Question: I'm trying to upload an image with some other variables and on the form submit, do my php code to save the image to the users 'profile_picture' table.
I want to make my image upload in the same form as saving my data changes.
This is a picture of what it looks like so you can have a better understanding :

I did it before where I used the POST method, but for AJAX i'm not sure how to do it.
My Javascript code is (note that this doesn't work, I just tried having a go - It returns 'Illegal invocation' in the console.log) :
'''
<script>
function updateMyAccount() {
var fd = new FormData($("#fileinfo"));
var password = document.getElementById("myAccountNewPassword").value;
var profilePicture = document.getElementById("myAccountNewProfilePic").value;
$.ajax({
type: "POST",
url: "includes/form_submit.php",
data: {
SaveAccountChanges: true,
securePassword_Val: password,
fd
},
success: function(msg){
if(msg == 1) {
update_myAccount_success();
} else {
general_error_forms();
}
},
});
return false;
}
</script>
'''
My PHP code is :
'''
//My account AJAX POST
if(($_POST['SaveAccountChanges']) == true & isset($_POST['securePassword_Val']))
{
$member_config->doUpdateAccountInfo($con);
}
'''
Then my function to upload the image and save it to the database :
'''
function doUpdateAccountInfo($con)
{
//Upload users image to our /uploads directory
$uploaddir = 'uploads/';
$uploadfile = $uploaddir . basename($_FILES['fileToUpload']['name']);
$save_to_database = ("uploads/" . $_FILES["fileToUpload"]["name"]);
$normalPassword = mysqli_real_escape_string($con, $_POST["securePassword_Val"]);
$pwd = password_hash($normalPassword, PASSWORD_DEFAULT);
$username = $_SESSION["username"];
if(!empty($_FILES['fileToUpload']) & !empty($_POST['securePassword_Val']))
{
if(move_uploaded_file($_FILES['fileToUpload']['tmp_name'], $uploadfile)) {} else { die('Could not upload file.<br>Contact the Administrator of the website for more infomration.'); }
$query = "UPDATE users SET password = '$pwd', profile_picture = '$save_to_database' WHERE username='$username'";
$result = mysqli_query($con, $query) or die('error');
echo '<div class="panel -success"><div class="panel-body"><p>You have successfully updated your <b><i>password and profile picture</i></b>!</p></div>';
//echo '1';
}
else if (empty($_FILES['fileToUpload']) & empty($_POST['securePassword_Val']))
{
$query = "UPDATE users SET password = '$pwd' WHERE username='$username'";
$result = mysqli_query($con, $query) or die('error');
echo '<div class="panel -success"><div class="panel-body"><p>You have successfully updated your <b><i>profile picture</i></b>!</p></div>';
//echo '1';
}
else if (empty($_POST['securePassword_Val']) & !(empty($_FILES['fileToUpload'])))
{
if(move_uploaded_file($_FILES['fileToUpload']['tmp_name'], $uploadfile)) { echo 'Successfully uploaded image'; } else { die('Could not upload file.<br>Contact the Administrator of the website for more infomration.'); }
$query = "UPDATE users SET profile_picture = '$save_to_database' WHERE username='$username'";
$result = mysqli_query($con, $query) or die('error');
echo '<div class="panel -success"><div class="panel-body"><p>You have successfully updated your <b><i>password</i></b>!</p></div>';
//echo '1';
}
else if (empty($_POST['securePassword_Val']) & empty($_FILES['fileToUpload']))
{
$result = mysqli_query($con, $query) or die('error');
//echo '<div class="panel -danger"><div class="panel-body"><p>You have failed to update your <b><i>password and profile picture</i></b>!</p></div>';
echo '0';
}
else
{
//echo '<div class="panel -danger"><div class="panel-body"><p>An error occured!</p></div>';
echo '0';
}
}
'''
I have looked a the link that was posted and now have this code :
'''
<script>
function updateMyAccount() {
var fdata = new FormData($("#data"));
fdata.append("securePassword_Val",$("#myAccountNewPassword").val());
fdata.append("SaveAccountChanges",true);
$.ajax({
type: "POST",
url: "includes/form_submit.php",
data:
//SaveAccountChanges: true,
//securePassword_Val: password,
fdata
,
async: false,
success: function(msg){
if(msg == 1) {
update_myAccount_success();
} else {
general_error_forms();
}
},
cache: false,
contentType: false,
processData: false
});
return false;
}
</script>
'''
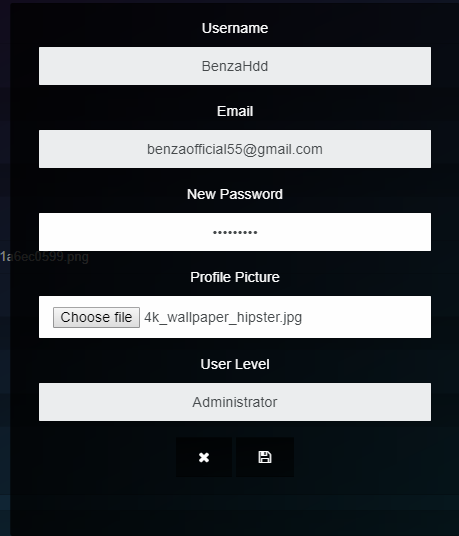
Answer: Normally, I wouldn't answer this question because it gets asked many times. But I see few issues in your code, so I'm going to make an attempt.
(1) Ensure that you have included jQuery script
(2) Ensure that you have a 'form' element (preferrably give it an ID attribute e.g. 'myform' for referencing) and all your inputs have 'name' attributes.
(3) Pass the native form element (not jQuery object) into 'FormData' constructor. This will allow you to pass all the input elements with 'name' attributes from your form -- so you don't need to manually add them. Exception is your 'SaveAccountChanges' field that you want to pass, here you need to use 'FormData.append()'.
(4) Set $.ajax 'data' option to only the FormData object. Set 'contentType' and 'processData' options to 'false'.
'''
function updateMyAccount() {
// document.getElementById('myform') === $("#myform")[0] === myform
var fd = new FormData($("#myform")[0]);
fd.append('SaveAccountChanges', true);
$.ajax({
type: "POST",
url: "includes/form_submit.php",
data: fd,
contentType: false,
processData: false,
success: function(msg){
if(msg == 1) {
update_myAccount_success();
} else {
general_error_forms();
}
},
});
return false;
}
'''
And this should be the minimum that you need on the client-side. When debugging, use your browser's web tools.
(6) Turn on your <URL>.
(7) Learn the difference between <URL> -- they are not the same.
(8) Because you are uploading using FormData, you need a stronger validation for your upload fields. '$_FILES['fileToUpload']' will not be empty even when you don't select a file.